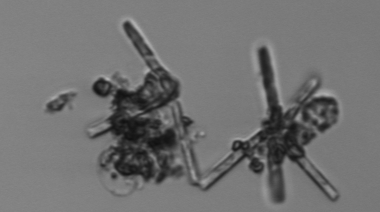
Label: Thalassionema